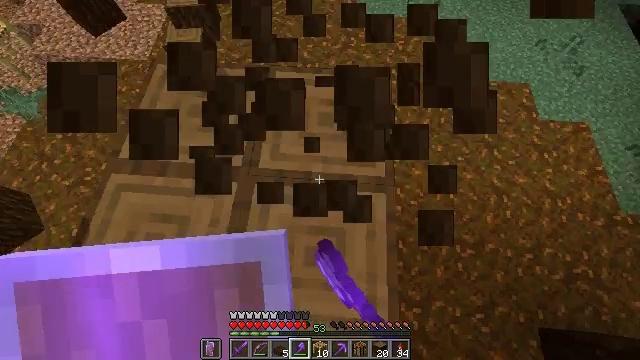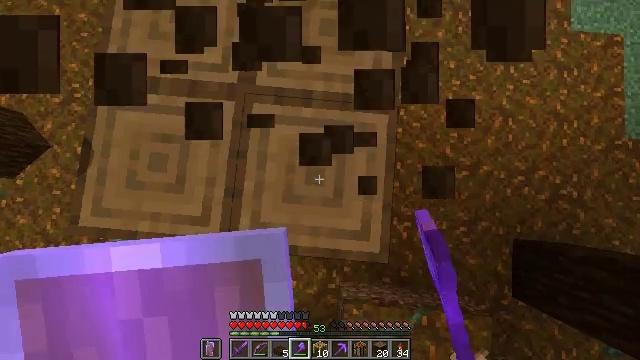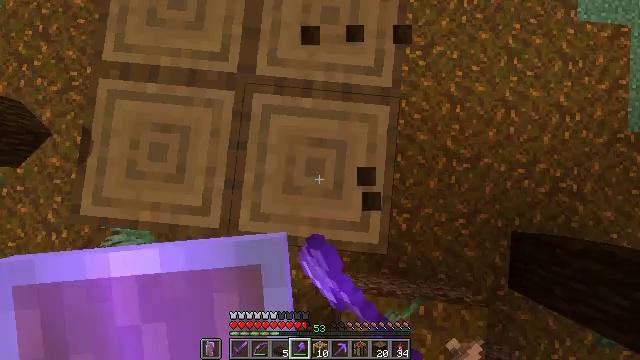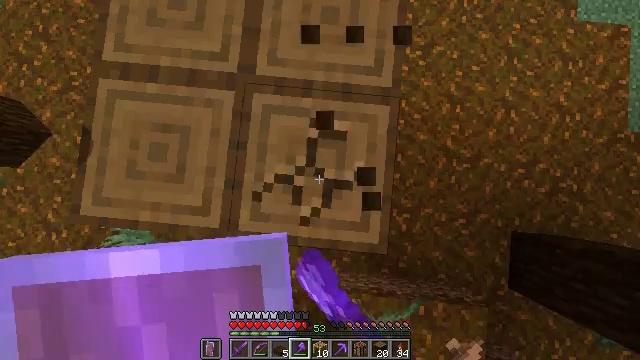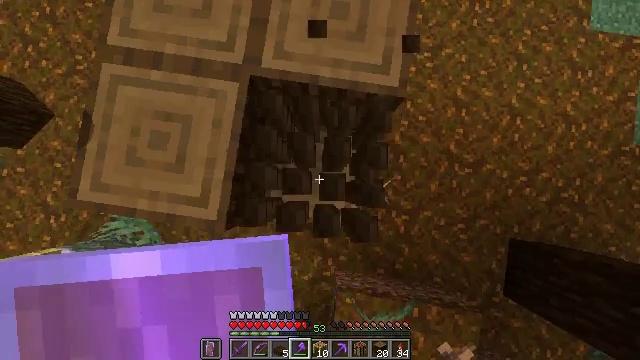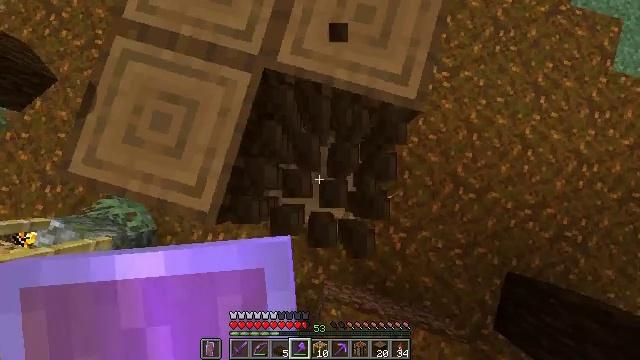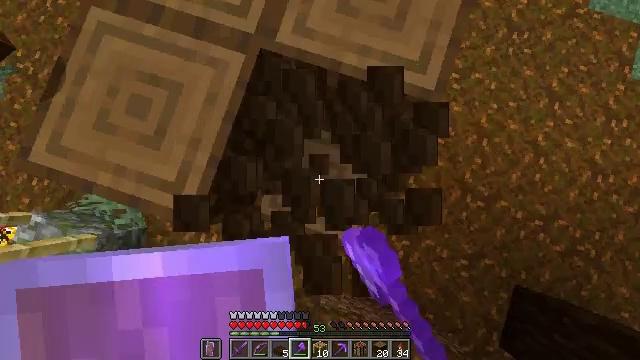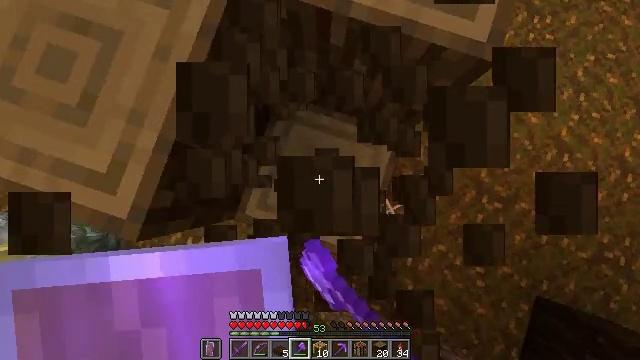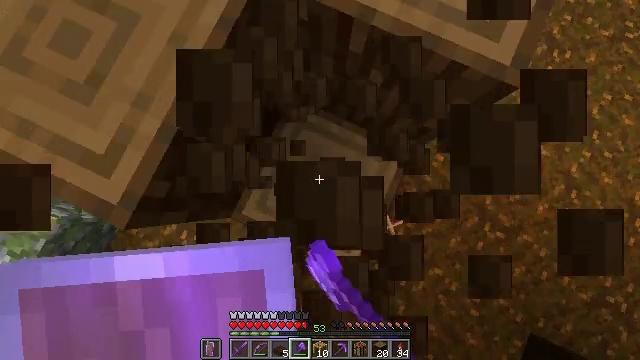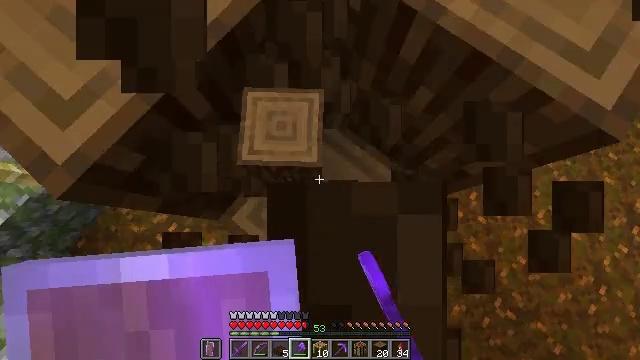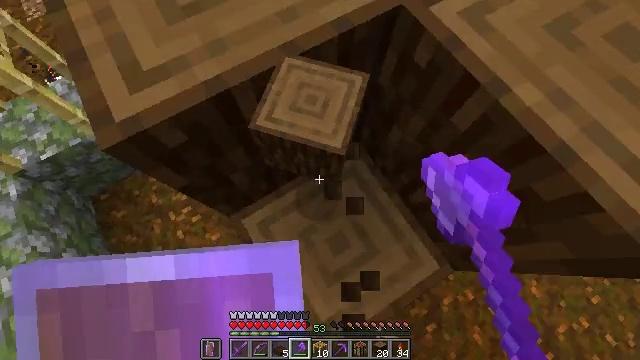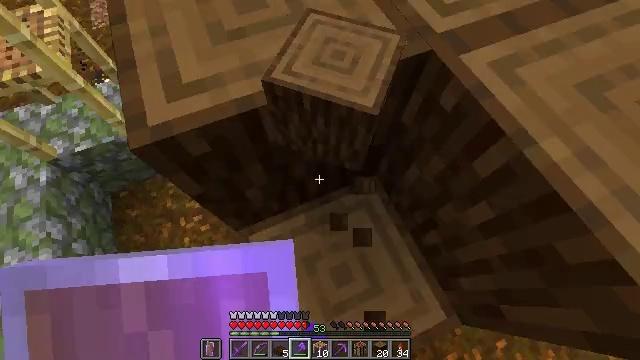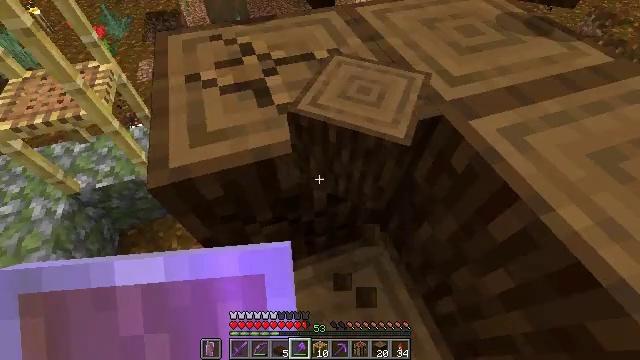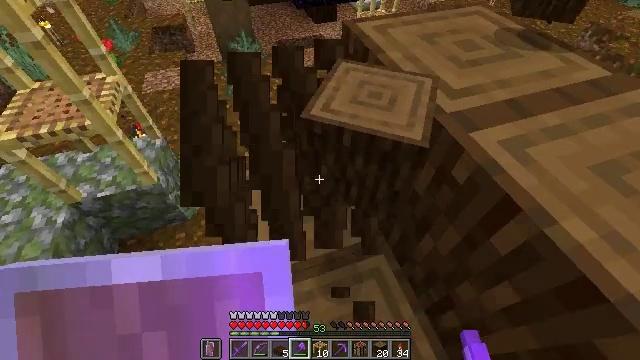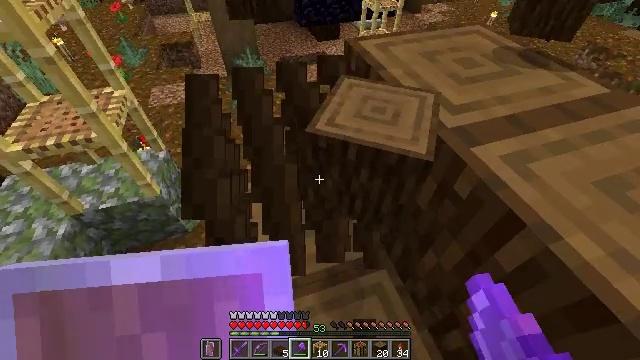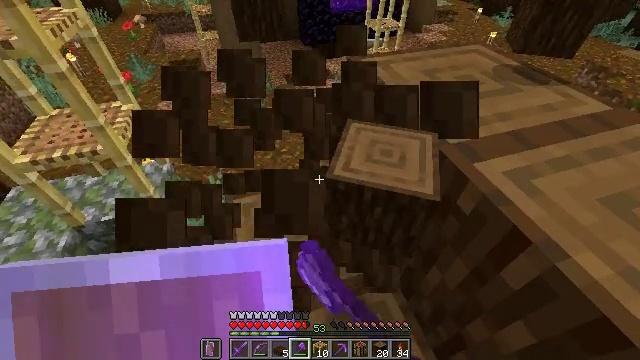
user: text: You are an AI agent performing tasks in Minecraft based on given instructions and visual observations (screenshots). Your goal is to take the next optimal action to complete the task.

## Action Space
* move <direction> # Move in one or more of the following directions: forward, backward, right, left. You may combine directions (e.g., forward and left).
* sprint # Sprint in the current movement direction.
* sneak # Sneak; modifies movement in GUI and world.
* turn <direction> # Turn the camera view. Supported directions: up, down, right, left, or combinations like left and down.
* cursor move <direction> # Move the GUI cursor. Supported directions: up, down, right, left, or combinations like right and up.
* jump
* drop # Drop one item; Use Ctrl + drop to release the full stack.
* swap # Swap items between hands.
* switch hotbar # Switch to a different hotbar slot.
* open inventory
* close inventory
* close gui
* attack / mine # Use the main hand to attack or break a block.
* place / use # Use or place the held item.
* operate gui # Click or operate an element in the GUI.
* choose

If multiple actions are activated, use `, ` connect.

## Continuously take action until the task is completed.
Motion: motion action
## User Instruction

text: Chop down the spruce log.
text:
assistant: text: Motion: turn down, attack / mine
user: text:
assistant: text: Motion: turn down, attack / mine
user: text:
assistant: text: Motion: attack / mine
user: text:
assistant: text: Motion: turn left, attack / mine
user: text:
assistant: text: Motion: turn left and up, attack / mine
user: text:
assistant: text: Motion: turn left, attack / mine
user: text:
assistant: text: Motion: attack / mine
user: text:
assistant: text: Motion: turn left and up, attack / mine
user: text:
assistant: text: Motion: turn left and up, attack / mine
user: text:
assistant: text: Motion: turn left and up, attack / mine
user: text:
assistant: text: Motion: turn left and up, attack / mine
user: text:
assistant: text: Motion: turn left and up, attack / mine
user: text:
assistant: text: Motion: turn up, attack / mine
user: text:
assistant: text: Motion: turn up, attack / mine
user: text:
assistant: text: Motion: turn up, attack / mine
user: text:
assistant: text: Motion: turn up, attack / mine
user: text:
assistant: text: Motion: attack / mine
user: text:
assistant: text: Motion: turn right, attack / mine
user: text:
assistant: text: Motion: turn right, attack / mine
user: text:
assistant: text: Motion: turn right, attack / mine
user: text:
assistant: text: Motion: turn right and up, attack / mine
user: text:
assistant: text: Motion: attack / mine
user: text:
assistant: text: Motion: attack / mine
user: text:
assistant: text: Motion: attack / mine
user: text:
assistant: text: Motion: attack / mine
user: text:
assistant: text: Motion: attack / mine
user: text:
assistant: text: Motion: attack / mine
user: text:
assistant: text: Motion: attack / mine
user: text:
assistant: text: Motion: attack / mine
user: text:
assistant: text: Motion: turn right, attack / mine